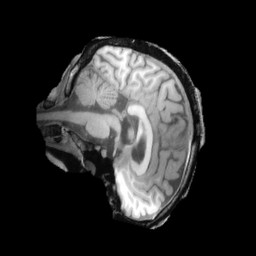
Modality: T1w
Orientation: sagittal
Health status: ill
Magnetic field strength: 3 T